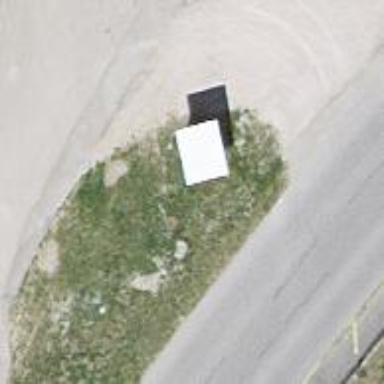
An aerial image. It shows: Recycling container in the area designated for recycling.